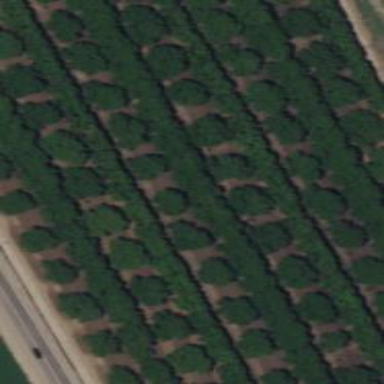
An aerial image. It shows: Orchard.